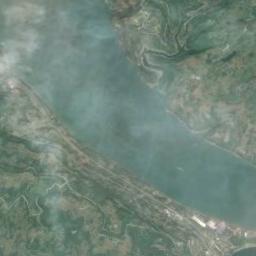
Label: river